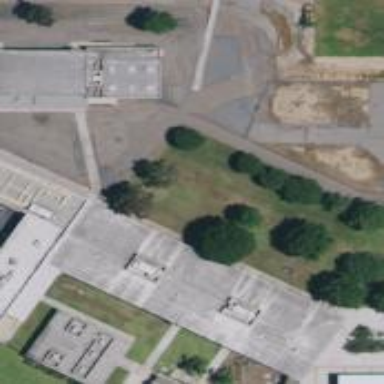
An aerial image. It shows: School building.